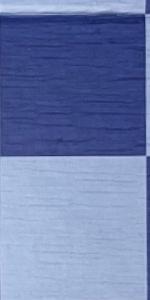
Label: Empty